Question: I'm a beginner when it comes to both Java and android SDK, and I had some issues that I dealt with to finally be able to run my app, and than I get this error and I just can't figure it out.
So this is the Console:
> [2013-09-17 19:59:23 - AndroidFlow] Installation error:INSTALL_PARSE_FAILED_MANIFEST_MALFORMED
[2013-09-17 19:59:23 - AndroidFlow] Please check logcat output for more details.
[2013-09-17 19:59:23 - AndroidFlow] Launch canceled!
(Sorry for text fragmentation, it doesn't fit in the same line)
And heres the logcat snap:

Also, heres the Manifest file:
'''
<manifest xmlns:android="http://schemas.android.com/apk/res/android"
package="com.domiq.androidapp"
android:versionCode="1"
android:versionName="1.0" >
<uses-sdk
android:minSdkVersion="16"
android:targetSdkVersion="18" />
<application
android:allowBackup="true"
android:icon="@drawable/ic_launcher"
android:label="@string/app_name"
android:theme="@style/AppTheme" >
<service android:enabled="true"
android:exported="false"
android:isolatedProcess="false"
android:label="flow service"
android:name="com.domiq.androidapp.appservice"
android:permission="string"
android:process="string" >
</service>
<activity
android:name="com.domiq.androidappp"
android:label="androidapp" >
<intent-filter>
<action android:name="android.intent.action.MAIN" />
<category android:name="android.intent.category.LAUNCHER" />
</intent-filter>
</activity>
</application>
'''
Any suggestions? I've tried a lot of stuff (as you can see nothing is in capital letters etc...)
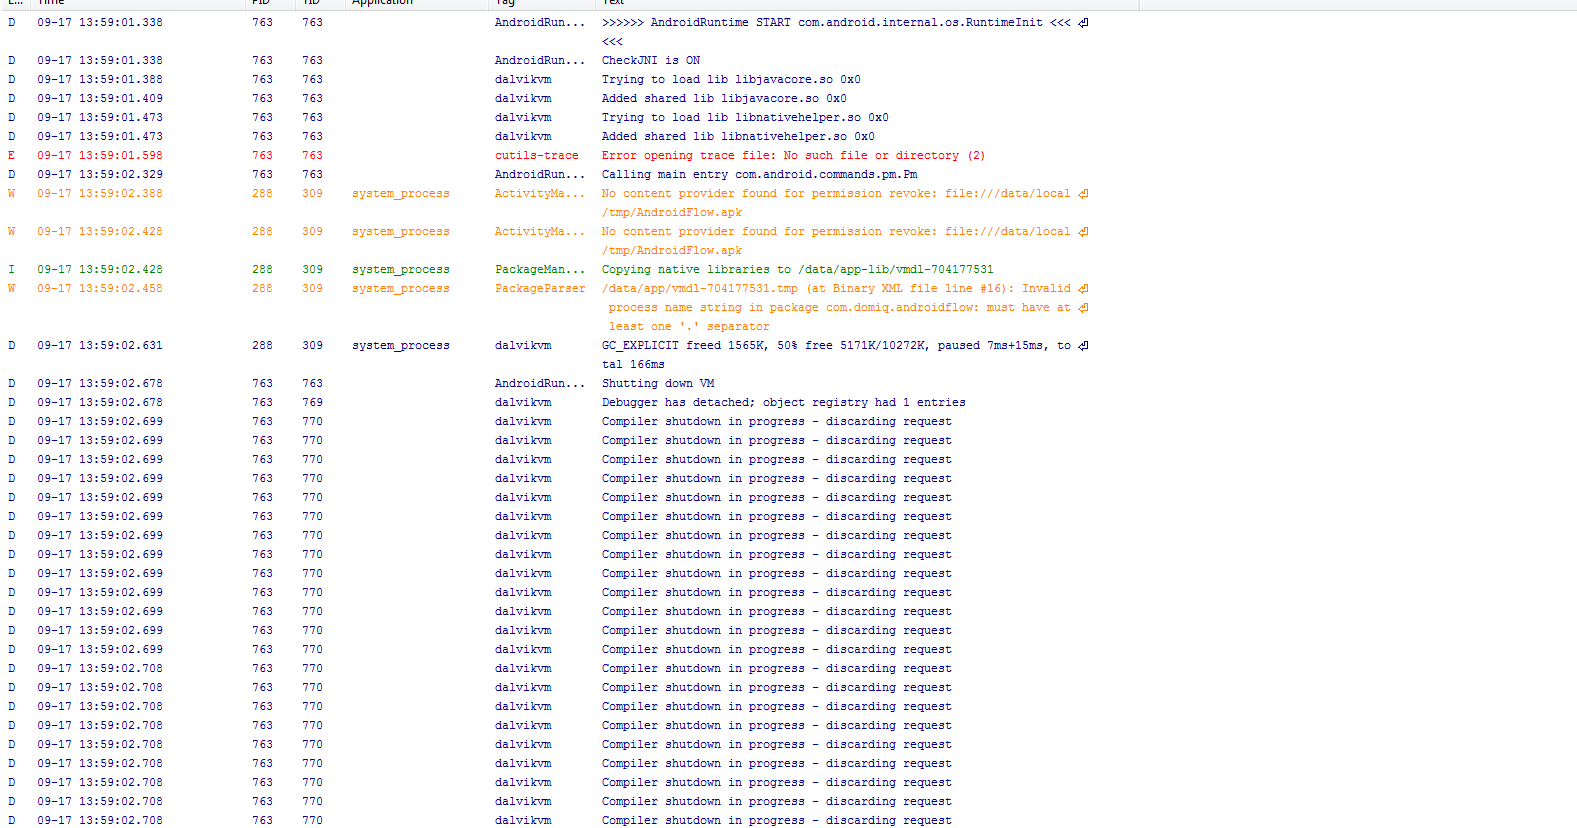
Answer: In the future, copy the text out of LogCat (select the lines, press '<Ctrl>-<C>' to copy) rather than use screenshots.
That being said, here are some obvious problems:
1. Your android:name in the <activity> is invalid, as it does not have the name of your Activity class.
2. The one that is causing your error is the android:process attribute in the <service> element, which is malformed and unnecessary.
3. I am skeptical that the android:name in your <service> points to a Service implementation class.
4. I strongly encourage you to get rid of android:isolatedProcess and android:permission, as what you have will probably not work the way you expect.